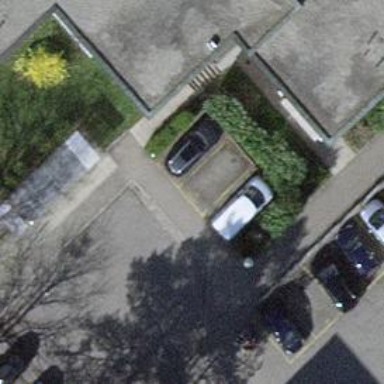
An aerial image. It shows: Parking area available.